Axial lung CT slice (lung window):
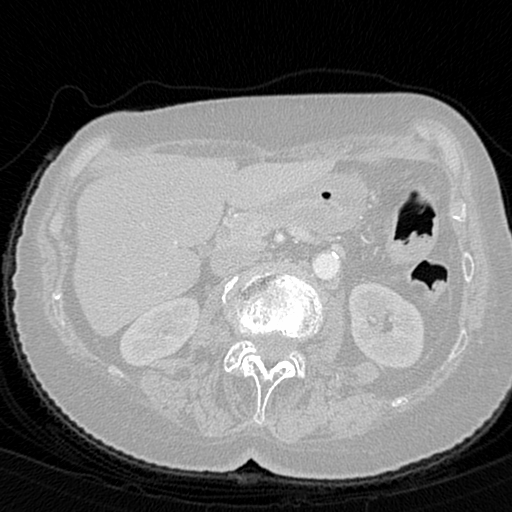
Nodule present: no